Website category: university
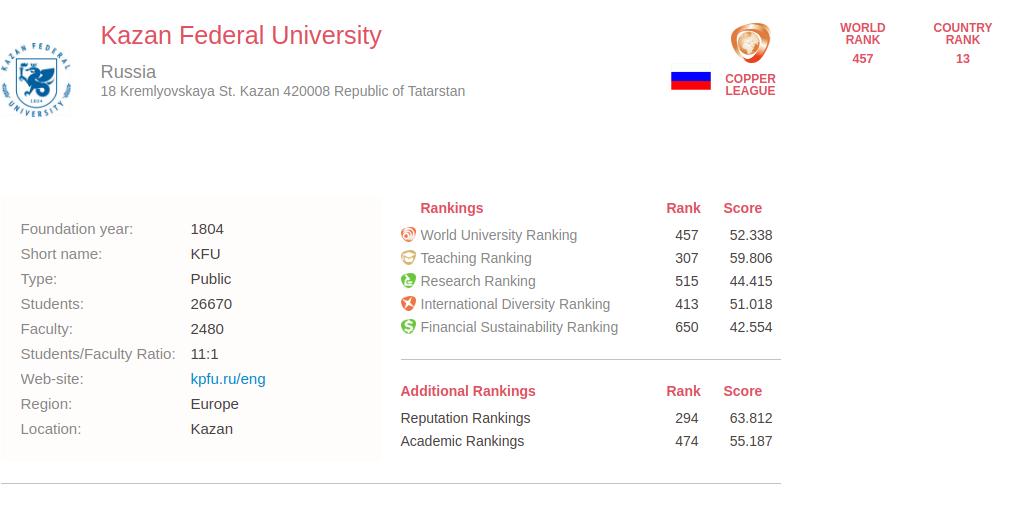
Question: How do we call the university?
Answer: Kazan Federal University

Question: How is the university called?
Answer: Kazan Federal University

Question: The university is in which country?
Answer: Russia

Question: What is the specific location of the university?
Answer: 18 Kremlyovskaya St. Kazan 420008 Republic of Tatarstan

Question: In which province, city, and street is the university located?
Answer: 18 Kremlyovskaya St. Kazan 420008 Republic of Tatarstan

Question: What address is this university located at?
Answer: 18 Kremlyovskaya St. Kazan 420008 Republic of Tatarstan

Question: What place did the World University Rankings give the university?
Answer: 457

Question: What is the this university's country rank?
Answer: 13

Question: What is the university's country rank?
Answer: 13

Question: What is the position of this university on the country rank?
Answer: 13

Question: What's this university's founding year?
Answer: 1804

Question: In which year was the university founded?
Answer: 1804

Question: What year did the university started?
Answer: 1804

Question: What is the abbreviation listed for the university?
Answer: KFU

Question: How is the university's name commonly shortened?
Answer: KFU

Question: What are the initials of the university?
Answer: KFU

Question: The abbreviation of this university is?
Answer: KFU

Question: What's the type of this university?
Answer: Public

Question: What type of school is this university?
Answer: Public

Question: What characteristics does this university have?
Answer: Public

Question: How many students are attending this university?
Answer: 26670

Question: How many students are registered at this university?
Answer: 26670

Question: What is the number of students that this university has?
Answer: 26670

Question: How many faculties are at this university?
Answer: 2480

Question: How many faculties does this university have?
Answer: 2480

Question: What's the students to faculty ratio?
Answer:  11 : 1

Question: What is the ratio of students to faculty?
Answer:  11 : 1

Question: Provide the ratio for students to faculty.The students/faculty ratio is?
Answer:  11 : 1

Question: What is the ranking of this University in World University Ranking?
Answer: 457

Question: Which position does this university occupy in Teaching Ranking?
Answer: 307

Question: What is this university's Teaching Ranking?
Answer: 307

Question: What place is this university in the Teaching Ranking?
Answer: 307

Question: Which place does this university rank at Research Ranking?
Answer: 515

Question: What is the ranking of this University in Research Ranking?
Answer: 515

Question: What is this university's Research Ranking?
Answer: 515

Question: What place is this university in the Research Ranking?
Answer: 515

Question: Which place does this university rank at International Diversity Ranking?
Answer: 413

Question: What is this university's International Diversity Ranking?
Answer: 413

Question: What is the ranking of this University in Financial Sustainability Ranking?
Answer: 650

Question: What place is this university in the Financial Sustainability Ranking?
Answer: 650

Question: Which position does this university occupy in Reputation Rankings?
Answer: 294

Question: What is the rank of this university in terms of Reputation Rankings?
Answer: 294

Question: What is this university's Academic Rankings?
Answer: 474

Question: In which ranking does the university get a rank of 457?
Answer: World University Ranking

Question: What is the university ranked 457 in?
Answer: World University Ranking

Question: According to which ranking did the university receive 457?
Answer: World University Ranking

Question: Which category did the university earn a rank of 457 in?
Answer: World University Ranking

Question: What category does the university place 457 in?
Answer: World University Ranking

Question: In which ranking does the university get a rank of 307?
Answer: Teaching Ranking

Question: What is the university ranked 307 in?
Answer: Teaching Ranking

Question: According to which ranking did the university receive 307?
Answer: Teaching Ranking

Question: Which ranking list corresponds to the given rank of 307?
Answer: Teaching Ranking

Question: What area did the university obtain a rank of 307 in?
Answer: Teaching Ranking

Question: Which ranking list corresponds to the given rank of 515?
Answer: Research Ranking

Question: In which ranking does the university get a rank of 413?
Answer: International Diversity Ranking

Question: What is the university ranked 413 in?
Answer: International Diversity Ranking

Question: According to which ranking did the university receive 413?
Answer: International Diversity Ranking

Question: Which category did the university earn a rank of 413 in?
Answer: International Diversity Ranking

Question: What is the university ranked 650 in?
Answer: Financial Sustainability Ranking

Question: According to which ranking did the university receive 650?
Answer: Financial Sustainability Ranking

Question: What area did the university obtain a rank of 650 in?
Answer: Financial Sustainability Ranking

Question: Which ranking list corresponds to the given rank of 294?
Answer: Reputation Rankings

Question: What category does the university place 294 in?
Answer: Reputation Rankings

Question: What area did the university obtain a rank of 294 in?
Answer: Reputation Rankings